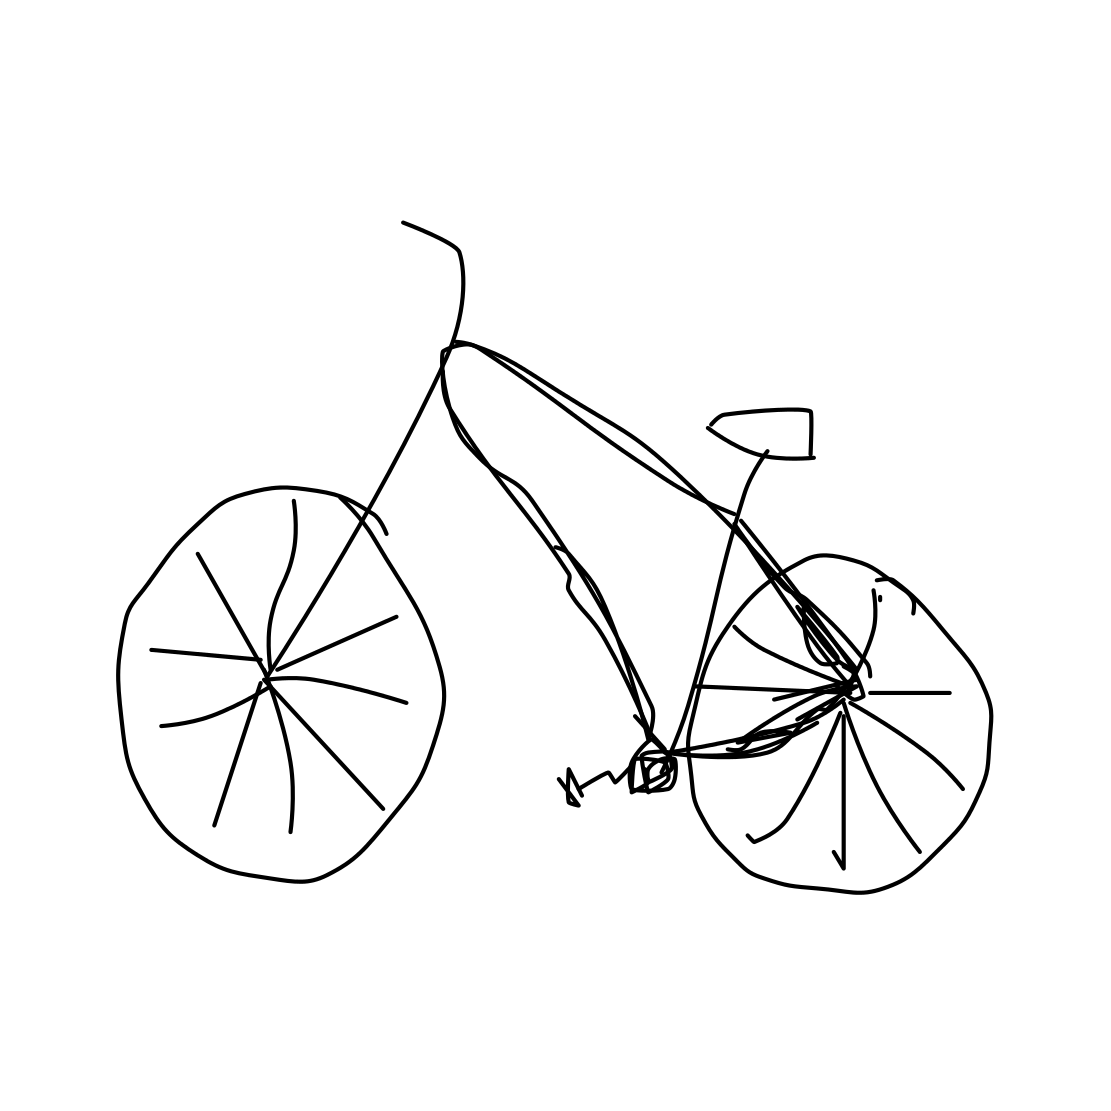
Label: bicycle